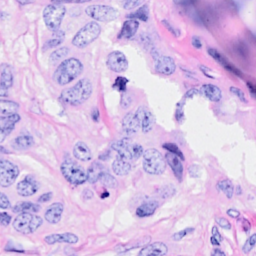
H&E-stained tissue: Breast